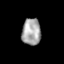
Tissue: skin
Cell type: Epithelial cells
Senescence score: 0.7901
Nuclear area (px): 495
Mean DAPI intensity: 166.267